Question: Ok so this is a prototype of a app I'm building . I have added the code and image of what the problem is I want the correct data to display in the correct column so what I labeled as 1 in the image should be in the second row under title , what I labeled as 2 in the image should be in the second row under studio ect . can any one see where I went wrong? There are other issues with the app like the JMenuBar but ill address that later in a new question, thanks!

'''
//Date : 11-05-2014
import java.awt.*;
import java.awt.event.*;
import javax.swing.*;
import javax.swing.text.*;
public class DVD extends JFrame implements ActionListener
{
//construct components
JLabel sortPromt= new JLabel("Sort by:");
JComboBox fieldCombo= new JComboBox();
JTextPane textPane = new JTextPane();
//initalize data in arrays
String title[]={"Casablanca", "Citizen Kane", "Singin in the rain", "The wizzard of Oz"};
String studio[]={"Wanner Brothers", "RKO Pictures", "MGM", "MGM"};
String year[]={"1942", "1941", "1952", "1939"};
//construct an instance of DVD
public DVD()
{
super("Classic on DVD");
}
//create the menu system
public JMenuBar createMenuBar()
{
///create instance of menu bar
JMenuBar mnuBar =new JMenuBar();
setJMenuBar(mnuBar);
//Construct and Populate the File menu
JMenu mnuFile = new JMenu("File",true);
mnuFile.setMnemonic(KeyEvent.VK_F);
mnuFile.setDisplayedMnemonicIndex(0);
mnuBar.add(mnuFile);
JMenuItem mnuFileExit =new JMenuItem("Exit");
mnuFileExit.setMnemonic(KeyEvent.VK_E);
mnuFileExit.setDisplayedMnemonicIndex(1);
mnuBar.add(mnuFileExit);
mnuFileExit.setActionCommand("Exit");
mnuFileExit.addActionListener(this);
//construct and pop the edit menu
JMenu mnuEdit = new JMenu("Edit",true);
mnuEdit.setMnemonic(KeyEvent.VK_E);
mnuEdit.setDisplayedMnemonicIndex(0);
mnuBar.add(mnuEdit);
JMenuItem mnuEditInsert = new JMenuItem("Insert New DVD");
mnuEditInsert.setMnemonic(KeyEvent.VK_I);
mnuEditInsert.setDisplayedMnemonicIndex(1);
mnuBar.add(mnuEditInsert);
mnuEditInsert.setActionCommand("Insert");
mnuEditInsert.addActionListener(this);
JMenu mnuEditSearch = new JMenu("Search",true);
mnuEditSearch.setMnemonic(KeyEvent.VK_R);
mnuEditSearch.setDisplayedMnemonicIndex(3);
mnuEditSearch.add(mnuEditSearch);
JMenuItem mnuEditSearchByTitle =new JMenuItem("By Title");
mnuEditSearchByTitle.setMnemonic(KeyEvent.VK_T);
mnuEditSearchByTitle.setDisplayedMnemonicIndex(3);
mnuBar.add(mnuEditSearchByTitle);
mnuEditSearchByTitle.setActionCommand("title");
mnuEditSearchByTitle.addActionListener(this);
JMenuItem mnuEditSearchByStudio =new JMenuItem("By Studio");
mnuEditSearchByStudio.setMnemonic(KeyEvent.VK_S);
mnuEditSearchByStudio.setDisplayedMnemonicIndex(3);
mnuBar.add(mnuEditSearchByStudio);
mnuEditSearchByStudio.setActionCommand("title");
mnuEditSearchByStudio.addActionListener(this);
JMenuItem mnuEditSearchByYear =new JMenuItem("By Year");
mnuEditSearchByYear.setMnemonic(KeyEvent.VK_Y);
mnuEditSearchByYear.setDisplayedMnemonicIndex(3);
mnuBar.add(mnuEditSearchByYear);
mnuEditSearchByYear.setActionCommand("title");
mnuEditSearchByYear.addActionListener(this);
return mnuBar;
}//End menu contructor
//Create the conetnt pane
public Container createContentPane()
{
//populate the jcomboBox
fieldCombo.addItem("Title");
fieldCombo.addItem("Studio");
fieldCombo.addItem("Year");
fieldCombo.addActionListener(this);
fieldCombo.setToolTipText("Click the drop-down arow to display sort fields");
//construct and populate the north panel
JPanel northPanel = new JPanel();
northPanel.setLayout(new FlowLayout());
northPanel.add(sortPromt);
northPanel.add(fieldCombo);
//Create the JTextPane and center Panel
JPanel centerPanel = new JPanel();
setTabsAndStyles(textPane);
textPane = addTextToTextPane();
JScrollPane scrollPane = new JScrollPane(textPane);
scrollPane.setVerticalScrollBarPolicy(JScrollPane.VERTICAL_SCROLLBAR_ALWAYS);
scrollPane.setPreferredSize(new Dimension(500, 200));
centerPanel.add(scrollPane);
//create container and set attributes
Container c = getContentPane();
c.setLayout(new BorderLayout(10,10));
c.add(northPanel,BorderLayout.NORTH);
c.add(centerPanel,BorderLayout.CENTER);
return c;
}//end create container method
//method to create thtab stops and set fontstyles
protected void setTabsAndStyles(JTextPane textPane)
{
//create Tab Stops
TabStop[] tabs = new TabStop[2];
tabs[0] = new TabStop(200, TabStop.ALIGN_LEFT,TabStop.LEAD_NONE);
tabs[1] = new TabStop(350, TabStop.ALIGN_LEFT,TabStop.LEAD_NONE);
TabSet tabset = new TabSet(tabs);
//set tab style
StyleContext tabStyle = StyleContext.getDefaultStyleContext();
AttributeSet aset=
tabStyle.addAttribute(SimpleAttributeSet.EMPTY, StyleConstants.TabSet,tabset);
textPane.setParagraphAttributes(aset, false);
//set Font Style
Style fontStyle =
StyleContext.getDefaultStyleContext().getStyle(StyleContext.DEFAULT_STYLE);
Style regular = textPane.addStyle("regular", fontStyle);
StyleConstants.setFontFamily(fontStyle, "sansSerif");
Style s = textPane .addStyle("italic",regular);
StyleConstants.setItalic(s,true);
s = textPane .addStyle("blod",regular);
StyleConstants.setBold(s,true);
s = textPane .addStyle("lard",regular);
StyleConstants.setFontSize(s,16);
}
//method to ad text to textpane
public JTextPane addTextToTextPane()
{
Document doc = textPane.getDocument();
try
{
//clear previous text
doc.remove(0, doc.getLength());
//Insert title
doc.insertString(0,"Title Studio Year
",textPane.getStyle("large"));
//insert detail
for(int j=0;j<title.length;j++)
{
doc.insertString(doc.getLength(),title[j] + " ",textPane.getStyle("bold"));
doc.insertString(doc.getLength(),studio[j] + " ",textPane.getStyle("italic"));
doc.insertString(doc.getLength(),year[j] + " ",textPane.getStyle("regular"));
}//end loop
} //end try
catch (BadLocationException ble)
{
System.err.println("Couldnlt Insert Text");
}//end catch
return textPane;
}///end addtexttotextpane method
public void actionPerformed(ActionEvent e)
{
String arg = e.getActionCommand();
//user clicks the sort by combo box
if(e.getSource() == fieldCombo)
{
switch(fieldCombo.getSelectedIndex())
{
case 0:
sort(title);
break;
case 1:
sort(studio);
break;
case 2:
sort(year);
break;
}//end swictch
} //end if
//user clicks exit on file menu
if (arg=="Exit")
System.exit(0);
//user clicks insert new dvd on edit menu
if (arg=="insert")
{
String newTitle = JOptionPane.showInputDialog(null, "Please enter the moive's title");
String newStudio = JOptionPane.showInputDialog(null, "Please enter the studio for" + newTitle);
String newYear = JOptionPane.showInputDialog(null, "Please enter the year for " + newTitle);
//Enlarge arrays
title = enlargeArray(title);
studio = enlargeArray(studio);
year = enlargeArray(year);
//add to arrys
title[title.length-1] = newTitle;
studio[studio.length-1] = newStudio;
year[year.length-1] = newYear;
//call to sort method
sort(title);
fieldCombo.setSelectedIndex(0);
}//end if
//user clicks title on search submeu
if(arg=="title")
search(arg,title);
//user clicks title on studio submeu
if(arg=="studio")
search(arg,studio);
//user clicks title on year submeu
if(arg=="year")
search(arg,year);
}//end of actionPerfomed method
//Method to enlarge an arry by 1
public String[] enlargeArray(String[]currentArray)
{
String[]newArray=new String [currentArray.length +1];
for(int i = 0; i<currentArray.length;i++)
newArray[i]=currentArray[i];
return newArray;
}//end enlarg arry method
//method to sort arrays
public void sort(String tempArray[])
{
//loop to control number of passes
for(int pass = 1;pass<tempArray.length;pass++)
{
for(int element =0 ; element<tempArray.length -1 ;element++)
if (tempArray[element].compareTo(tempArray[element+1])>0)
{
swap(title,element,element+1);
swap(studio,element, element+1);
swap(studio,element, element+1);
}//end if
}//end of loop
addTextToTextPane();
}//end of sort method
//method to swap two elements of an array
public void swap(String swapArray[], int first, int second)
{
String hold;//temp area to hold for swap
hold = swapArray[first];
swapArray[first] = swapArray[second];
swapArray[second] = hold;
} //end swap method
public void search (String searchField, String searchArray[])
{
try
{
Document doc = textPane.getDocument();//assing text to document object
doc.remove(0,doc.getLength());//clear previous text
//display colomTitles
doc.insertString(0,"TITLE STUDIO YEAR
",textPane.getStyle("large"));
//Prompt users for search data
String search=JOptionPane.showInputDialog(null, "Please enter the " + searchField);
boolean found= false;
//search arrays
for (int i=0; i<title.length; i++)
{
if(search.compareTo(searchArray[i])==0)
{
doc.insertString(doc.getLength(),title[i] + " ", textPane.getStyle("bold"));
doc.insertString(doc.getLength(),studio[i] + " ", textPane.getStyle("italic"));
doc.insertString(doc.getLength(),year[i] + " ", textPane.getStyle("regular"));
}//end if
}//end for
if (found = false)
{
JOptionPane.showMessageDialog(null,"Your search produced no results.", "no results found", JOptionPane.INFORMATION_MESSAGE);
sort(title);
}//end if
}//end try
catch(BadLocationException ble)
{
System.err.println("Couldn't insert text.");
}//end catch
}//End serach method
//main method executes at runtime
public static void main(String args[])
{
JFrame.setDefaultLookAndFeelDecorated(true);
DVD f =new DVD();
f.setDefaultCloseOperation(JFrame.EXIT_ON_CLOSE);
f.setJMenuBar(f.createMenuBar());
f.setContentPane(f.createContentPane());
f.setSize(600,375);
f.setVisible(true);
}//end main method
}//end dvd class
'''
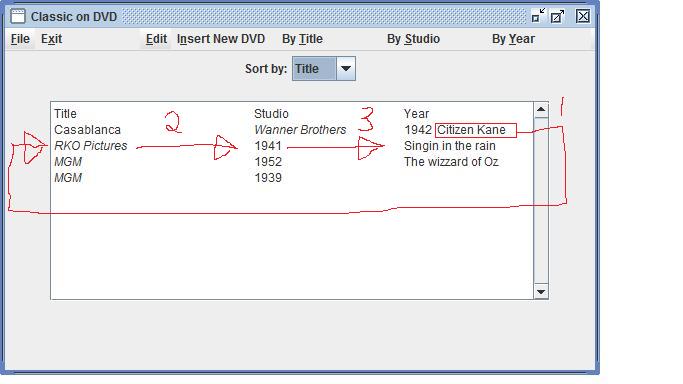
Answer: In method addTextToTextPane(),
after comment // insert detail,
in the doc.insertString(doc.getLength(), year[j] + " ", textPane.getStyle("regular"));
replace " " with "
", to move to next line.